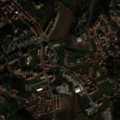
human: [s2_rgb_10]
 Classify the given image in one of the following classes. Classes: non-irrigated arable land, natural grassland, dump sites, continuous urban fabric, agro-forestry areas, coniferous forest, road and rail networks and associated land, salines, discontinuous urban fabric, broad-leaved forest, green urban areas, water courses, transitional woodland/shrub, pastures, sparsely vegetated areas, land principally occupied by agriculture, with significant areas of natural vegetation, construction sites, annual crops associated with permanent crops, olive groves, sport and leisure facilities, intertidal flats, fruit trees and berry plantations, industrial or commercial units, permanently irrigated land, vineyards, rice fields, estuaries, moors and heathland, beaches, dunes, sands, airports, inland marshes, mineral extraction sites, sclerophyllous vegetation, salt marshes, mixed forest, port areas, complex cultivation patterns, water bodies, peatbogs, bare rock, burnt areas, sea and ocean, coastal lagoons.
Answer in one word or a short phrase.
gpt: continuous urban fabric, discontinuous urban fabric, fruit trees and berry plantations, annual crops associated with permanent crops, land principally occupied by agriculture, with significant areas of natural vegetation, coniferous forest